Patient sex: M
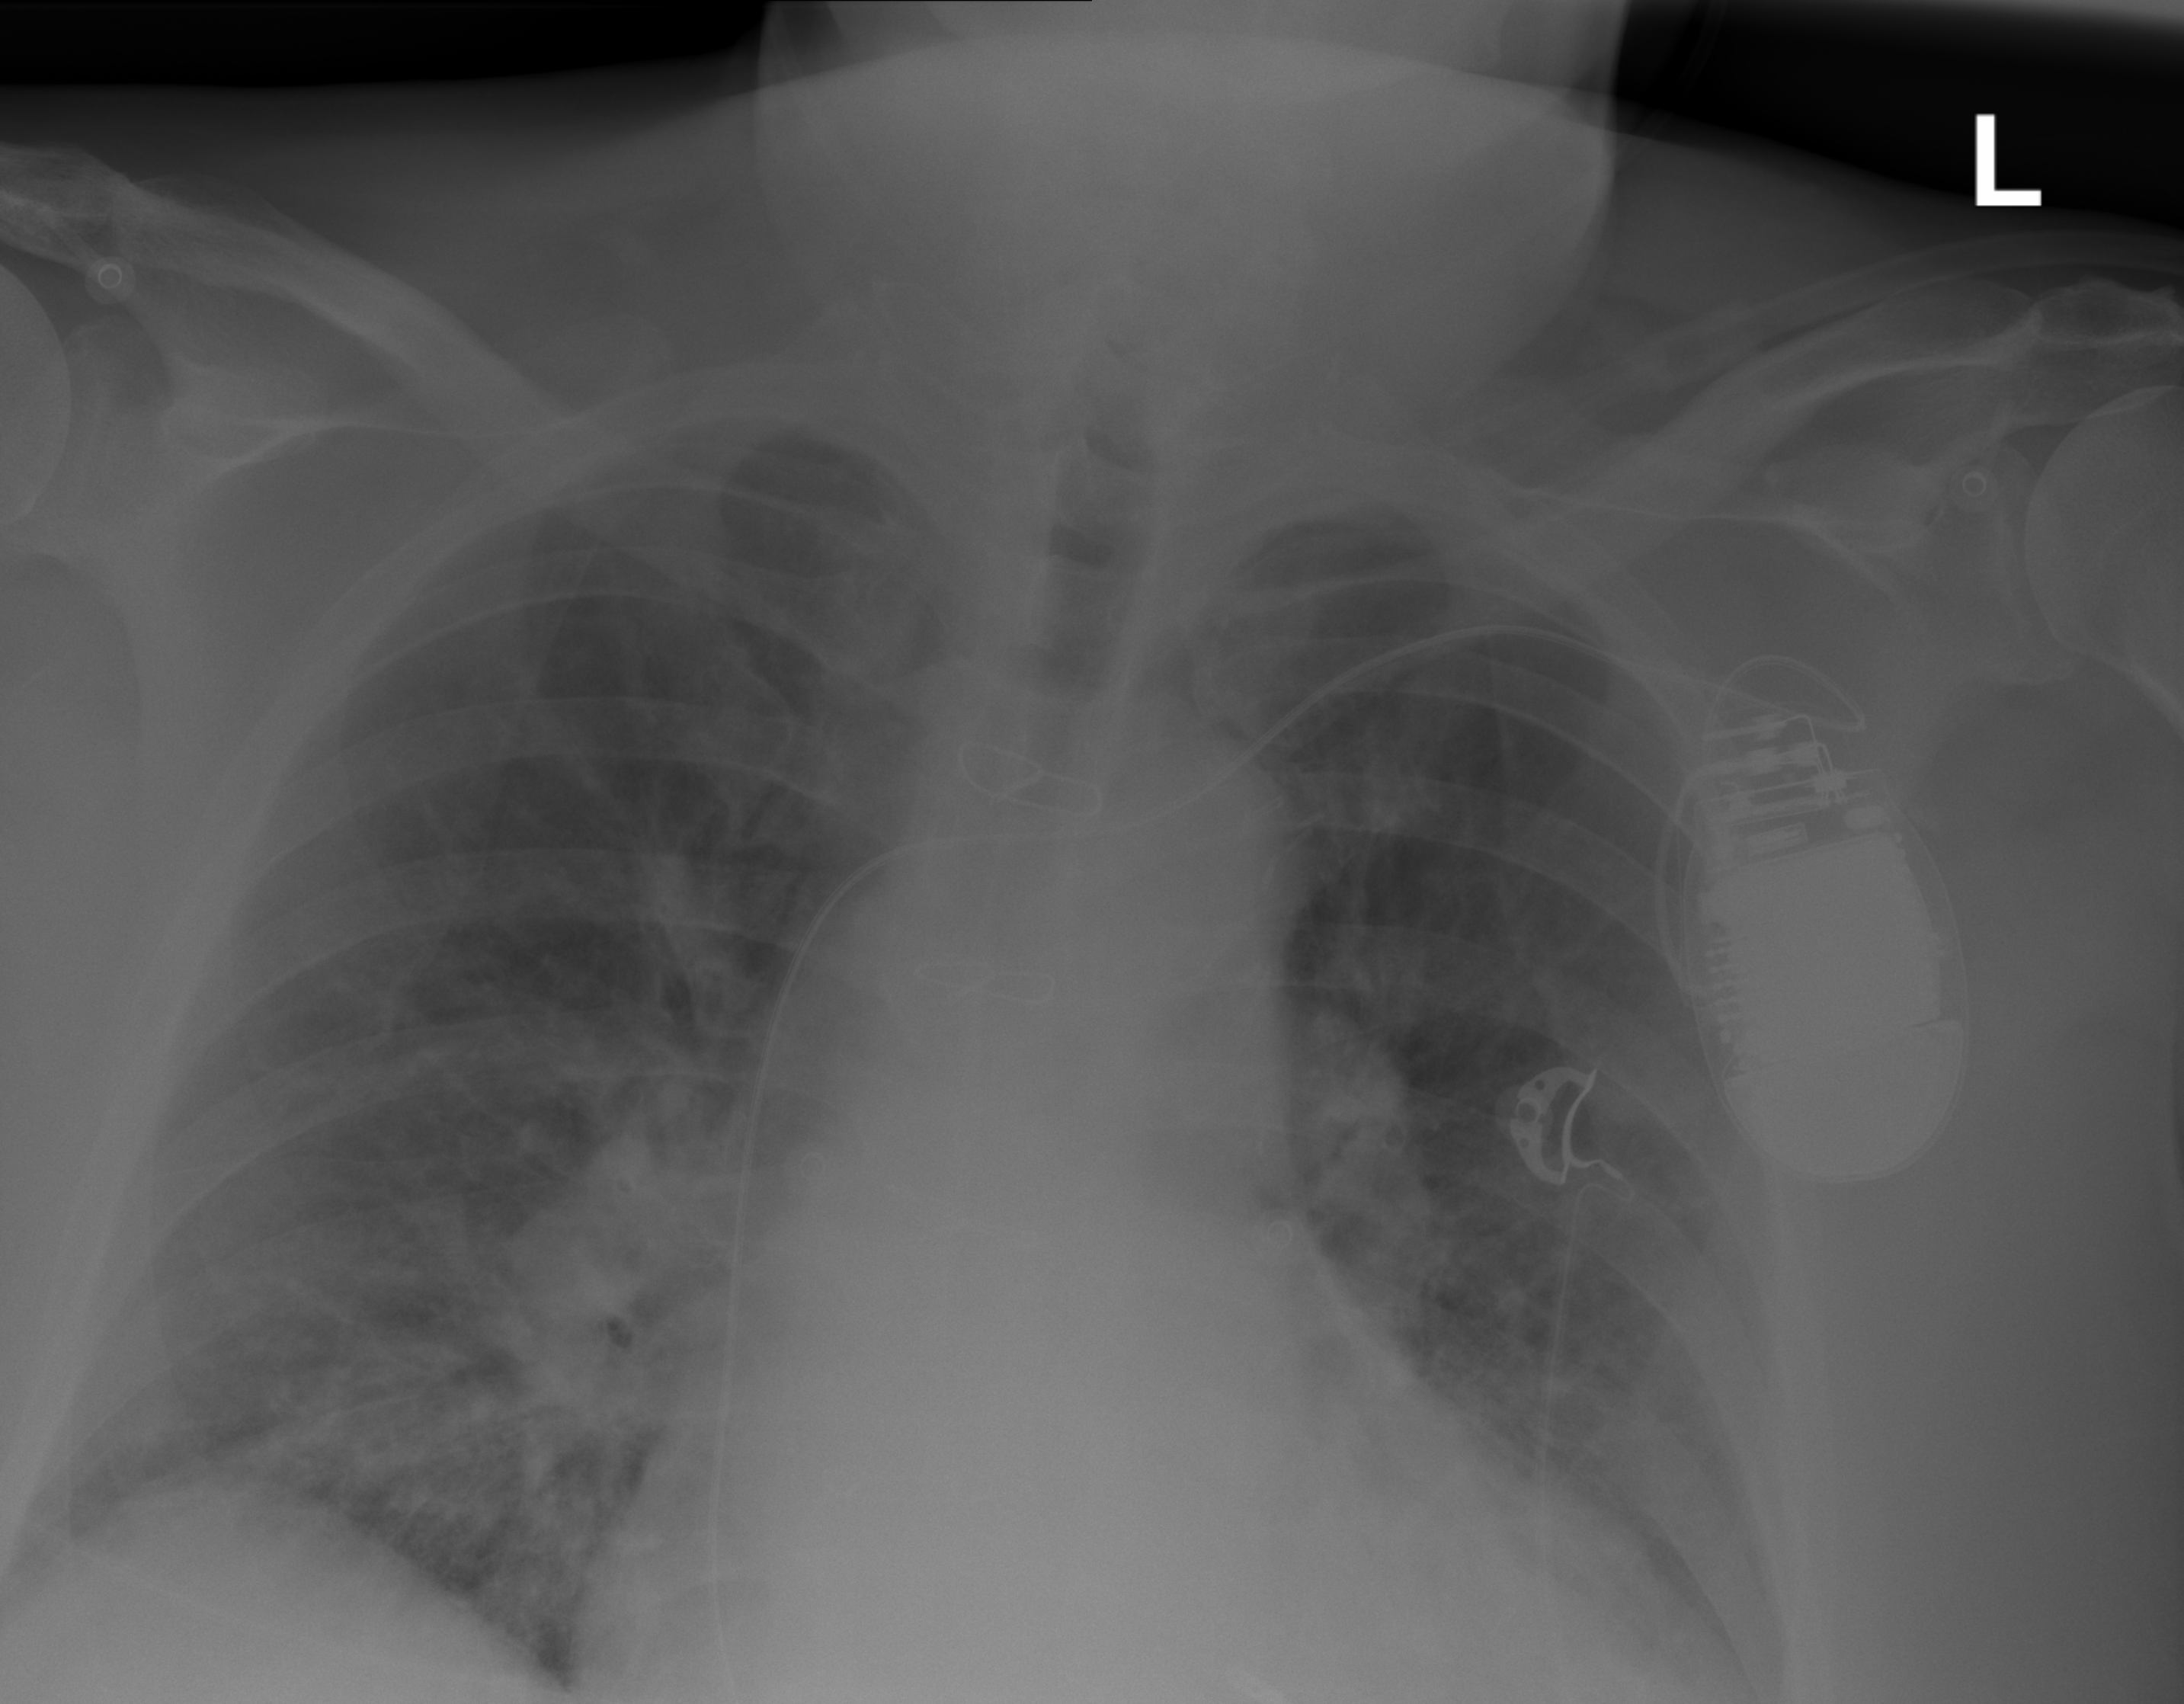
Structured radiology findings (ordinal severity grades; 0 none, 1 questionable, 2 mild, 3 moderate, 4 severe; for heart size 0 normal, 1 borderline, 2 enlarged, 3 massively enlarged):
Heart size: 2
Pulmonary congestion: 2
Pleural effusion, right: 1
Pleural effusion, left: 0
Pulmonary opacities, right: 2
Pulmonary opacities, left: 0
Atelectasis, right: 2
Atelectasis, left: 0